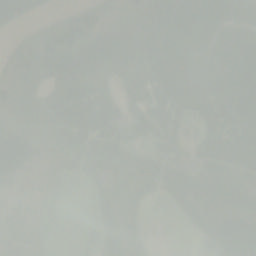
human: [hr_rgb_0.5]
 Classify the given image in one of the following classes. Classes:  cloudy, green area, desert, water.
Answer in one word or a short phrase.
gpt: cloudy